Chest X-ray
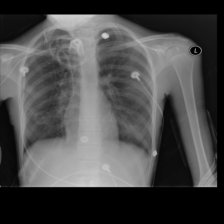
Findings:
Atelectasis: negative
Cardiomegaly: negative
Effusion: negative
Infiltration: negative
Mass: negative
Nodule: negative
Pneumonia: negative
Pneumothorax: negative
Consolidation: negative
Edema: negative
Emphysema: negative
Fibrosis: negative
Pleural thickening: negative
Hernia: negative